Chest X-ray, AP view. Patient: 28 years old, sex M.
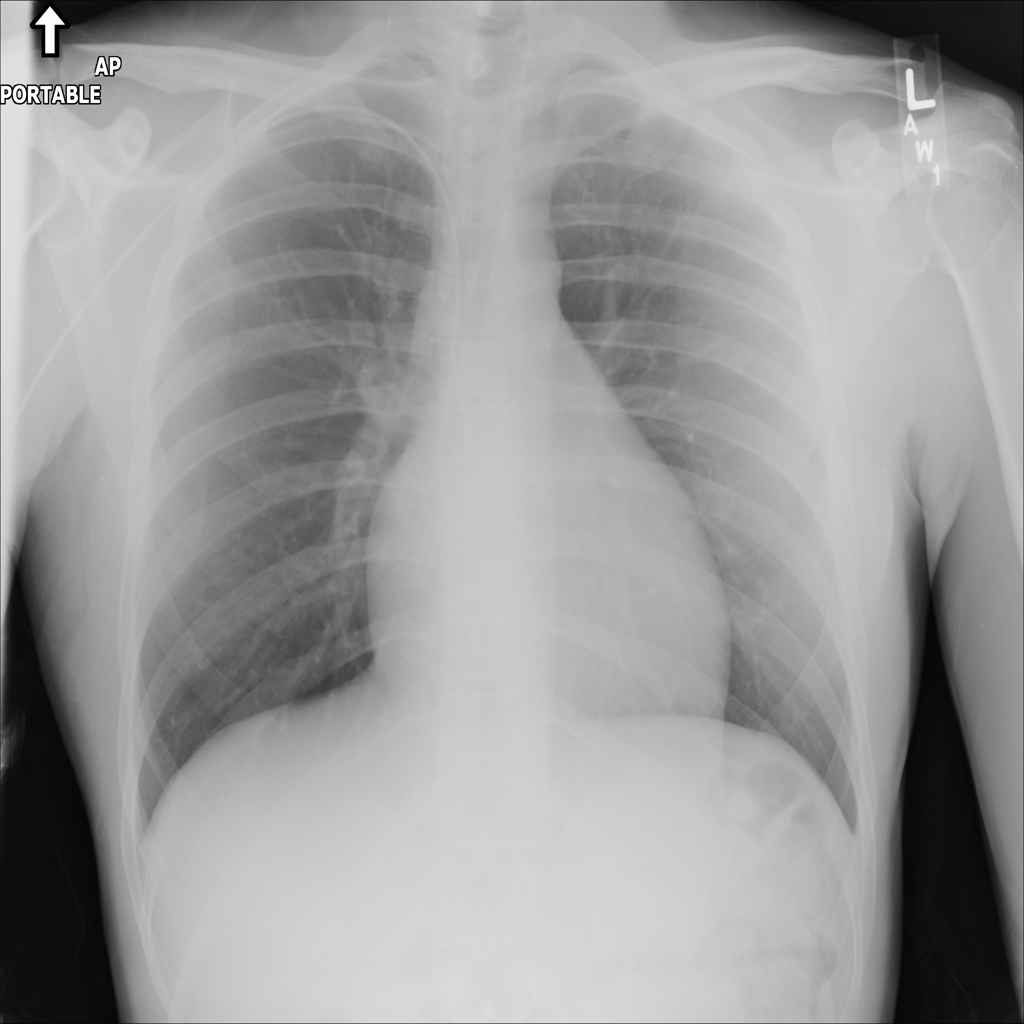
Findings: No Finding